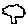
Label: tree